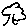
Label: tree